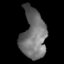
Tissue: lung
Cell type: T cells
Senescence score: 0.2168
Nuclear area (px): 1188
Mean DAPI intensity: 112.534